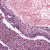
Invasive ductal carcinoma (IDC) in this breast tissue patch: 0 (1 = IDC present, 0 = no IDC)